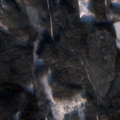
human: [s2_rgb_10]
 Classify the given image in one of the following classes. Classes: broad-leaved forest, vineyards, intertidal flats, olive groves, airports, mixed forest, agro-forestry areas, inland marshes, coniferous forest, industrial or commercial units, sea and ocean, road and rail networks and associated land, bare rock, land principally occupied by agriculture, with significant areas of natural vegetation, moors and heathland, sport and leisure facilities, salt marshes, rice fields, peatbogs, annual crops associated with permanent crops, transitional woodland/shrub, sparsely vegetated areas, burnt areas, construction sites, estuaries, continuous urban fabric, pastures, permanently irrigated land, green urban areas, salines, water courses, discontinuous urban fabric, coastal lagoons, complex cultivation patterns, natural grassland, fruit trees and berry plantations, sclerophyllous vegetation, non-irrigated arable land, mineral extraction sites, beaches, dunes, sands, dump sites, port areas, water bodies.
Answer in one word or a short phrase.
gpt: coniferous forest